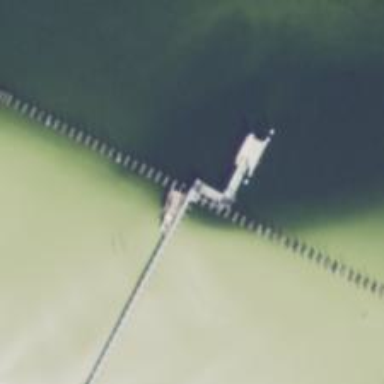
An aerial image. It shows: Pier located along footway.